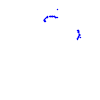
Particle: kaon